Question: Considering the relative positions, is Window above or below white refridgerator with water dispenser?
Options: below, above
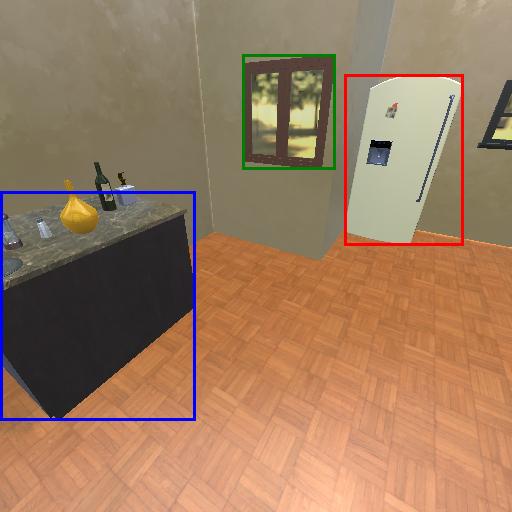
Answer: below